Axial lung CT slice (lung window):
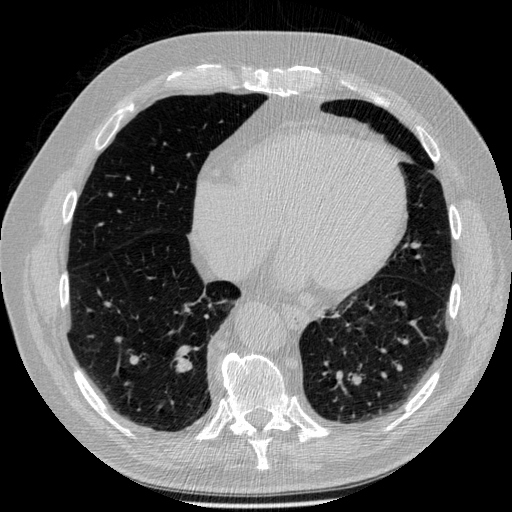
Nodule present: no